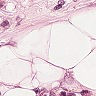
Metastatic tissue present: yes